Question: When I create new MVC 3 project in Visual Studio the first thing I do is create a new controller called Home, and then right click in the Index stub and create a new view.
My question is when I have the Index file selected in the solution explorer and build the solution I get an error saying it can't be found. If I navigate to the page using root/ Home or root/Home/Index it still doesn't work.
I also created a new project using the sample website that ships with MVC and cannot figure out what code differs between an empty solution and the sample solution that could be giving me this problem. In the global.asax it looks like there is already a route setup for a home controller so I'm confused.

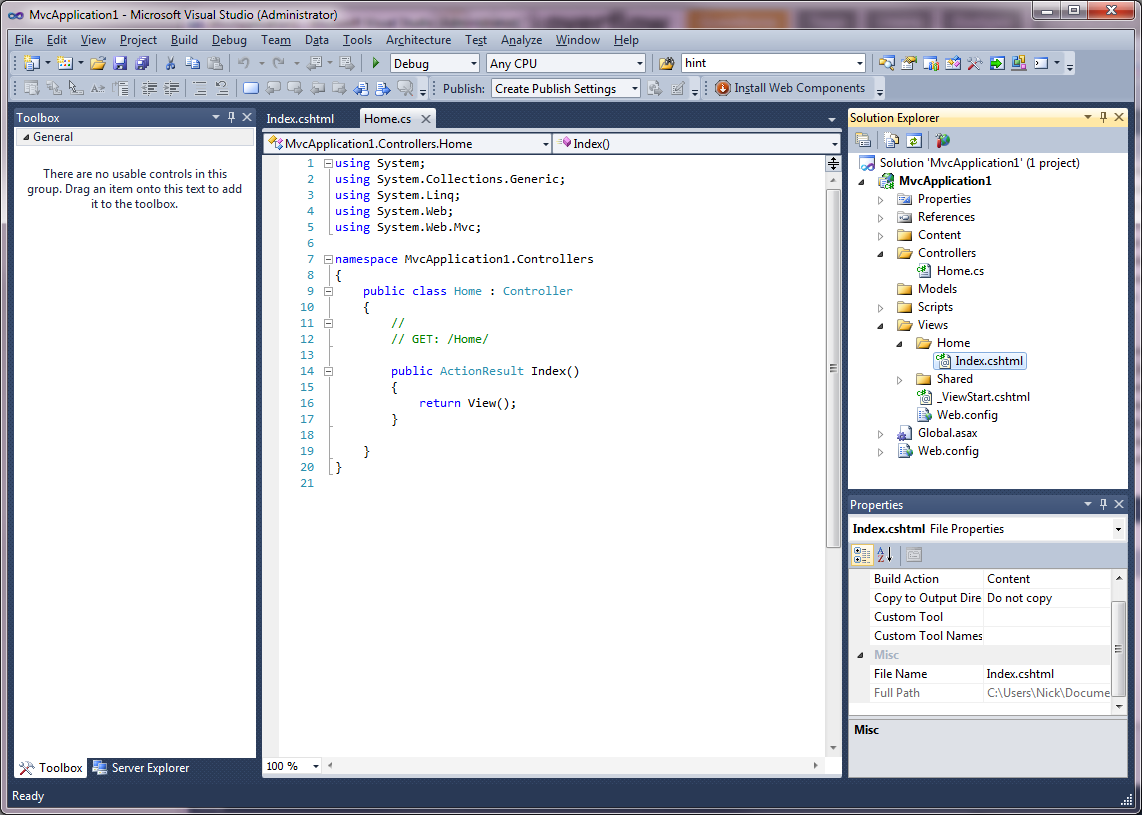
Answer: Your controller class should be called 'HomeController', not 'Home'. On the screenshot you've shown I see that you've called it 'Home'. By convention all controller classes in ASP.NET MVC must have the 'Controller' suffix. In 'Global.asax' you should have a default routing rule which states:
'''
routes.MapRoute(
"Default",
"{controller}/{action}/{id}",
new { controller = "Home", action = "Index", id = UrlParameter.Optional }
);
'''
which means that when you run the site and you request '/' it will look for the 'Index' action on the 'HomeController'.